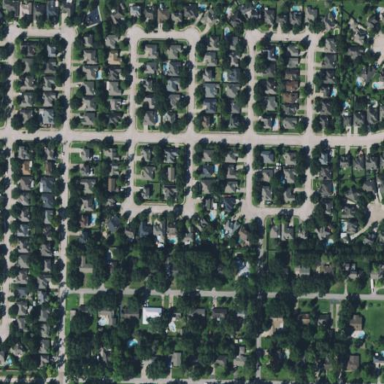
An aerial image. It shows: Residential neighbourhood consisting of single-family homes.